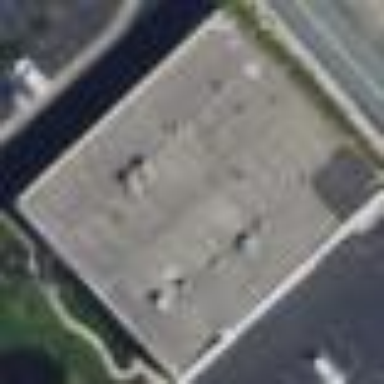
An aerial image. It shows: Industrial building.